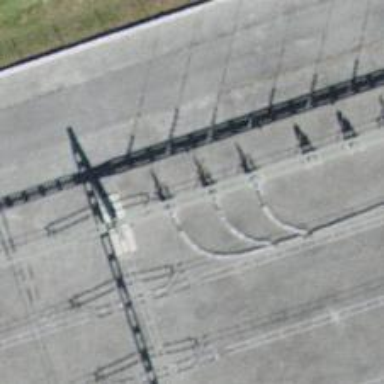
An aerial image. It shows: Insulator used in power systems.